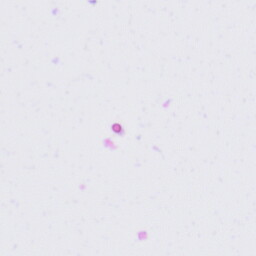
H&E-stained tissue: Tonsil